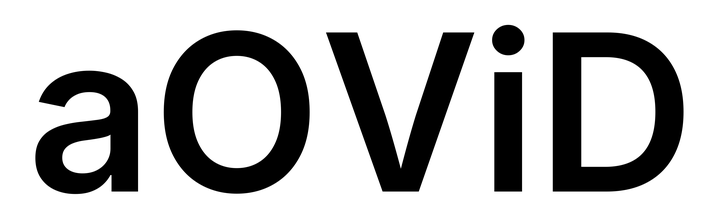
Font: Inter_SemiBold